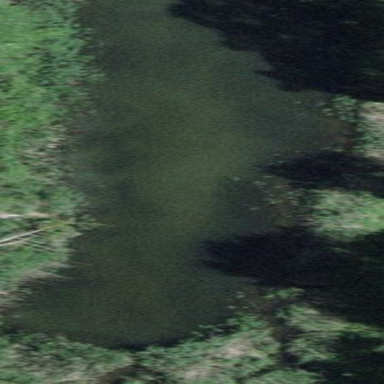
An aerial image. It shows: Pond surrounded by natural water.